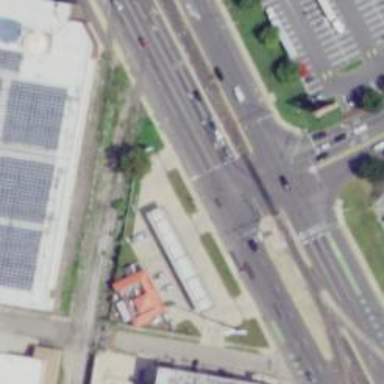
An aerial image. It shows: Footway.